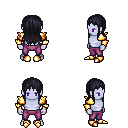
a pixel art fantasy rpg character, male body template, dark elf, purple skin, gold arm armor, magenta pants, raven unkempt hairstyle, gold boots, four views (front, back, left, right), 2x2 character sprite sheet, small pixel art, hard edges, no anti-aliasing